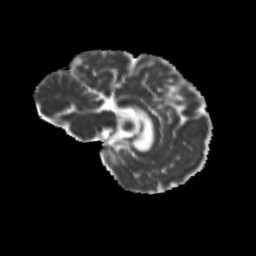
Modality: MD
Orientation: sagittal
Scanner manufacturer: siemens
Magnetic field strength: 3 T
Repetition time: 9.2 s
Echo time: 0.084 s